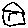
Label: house